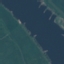
Land use / land cover class: River